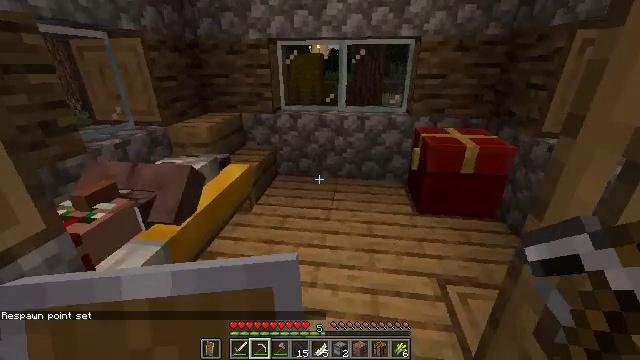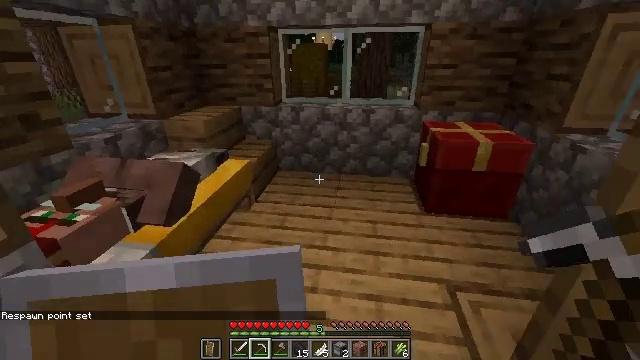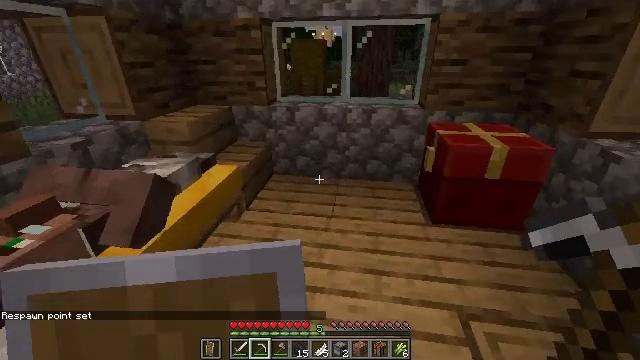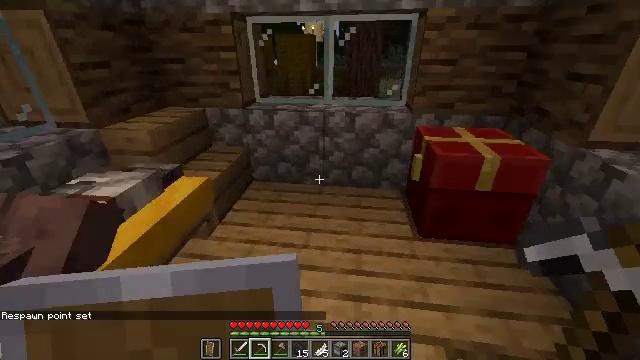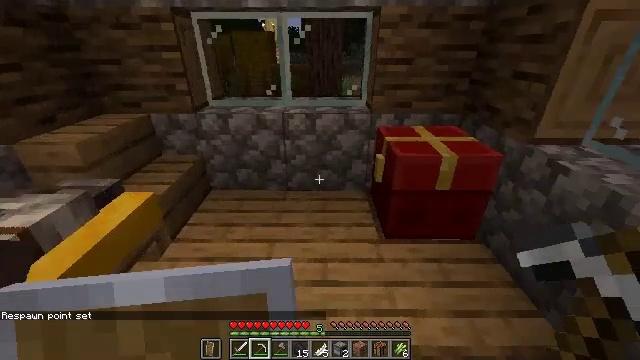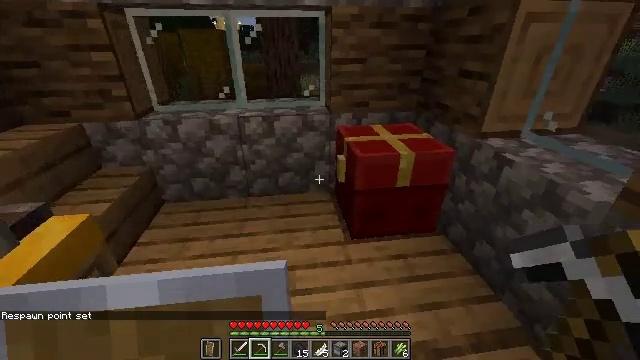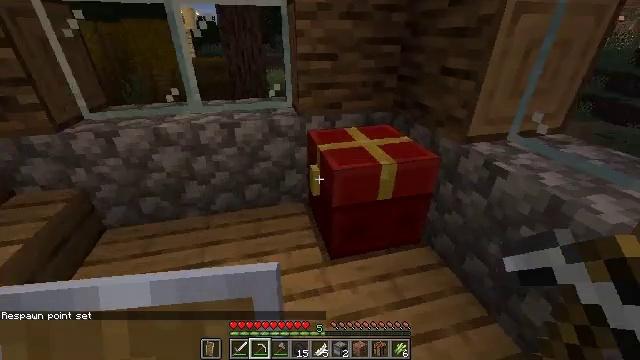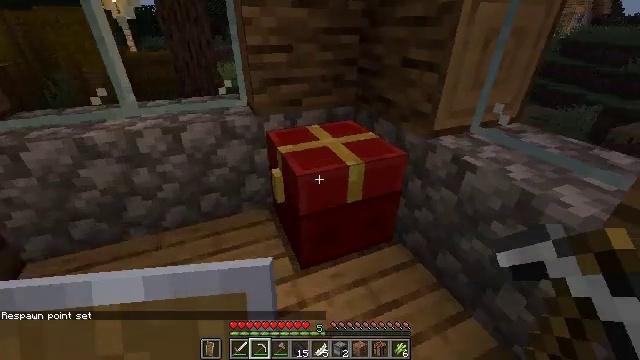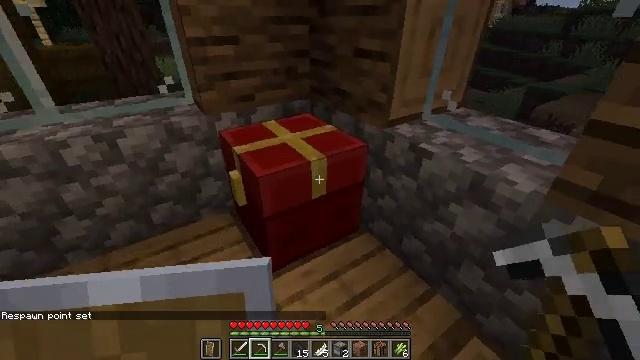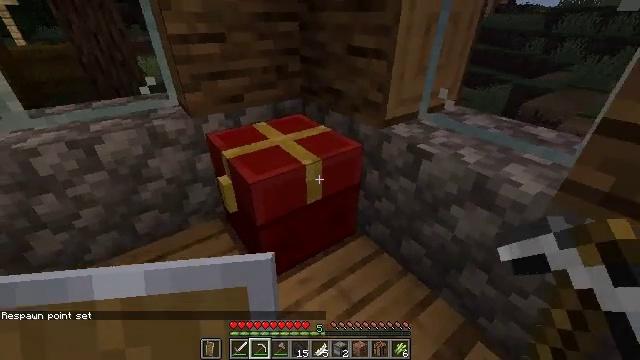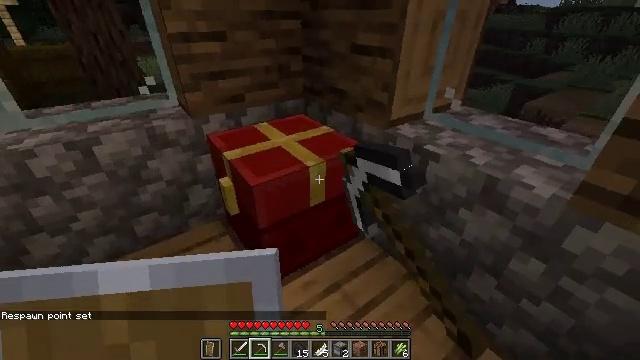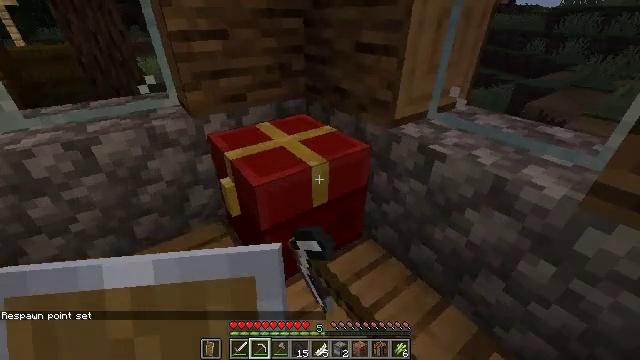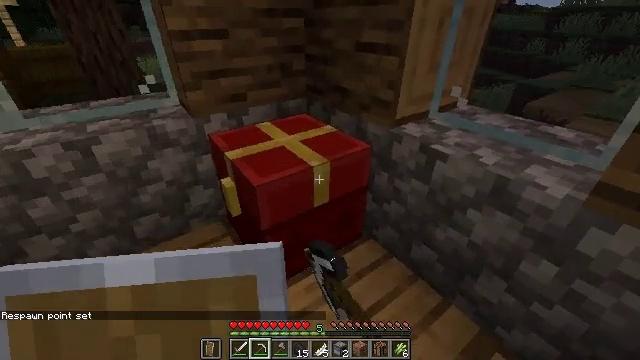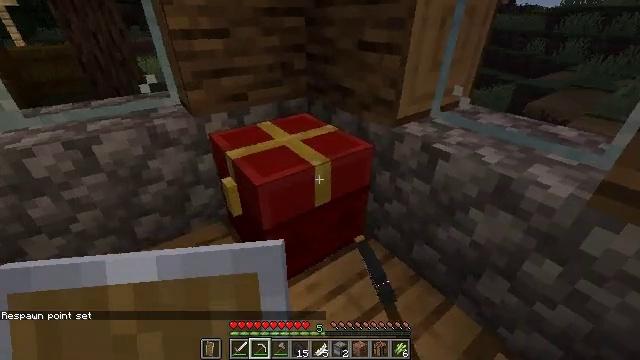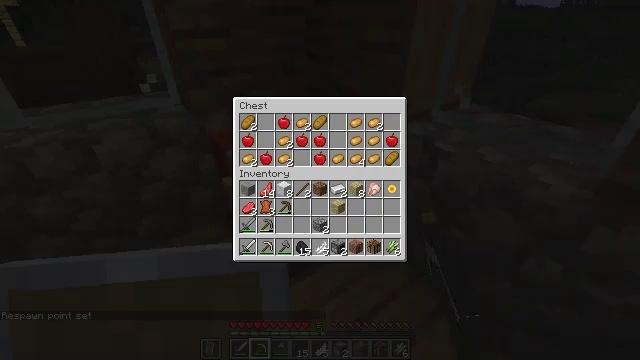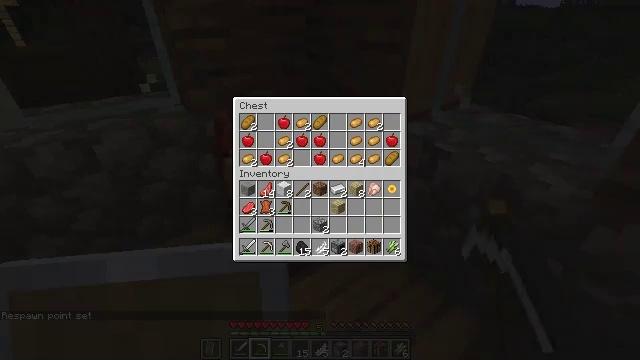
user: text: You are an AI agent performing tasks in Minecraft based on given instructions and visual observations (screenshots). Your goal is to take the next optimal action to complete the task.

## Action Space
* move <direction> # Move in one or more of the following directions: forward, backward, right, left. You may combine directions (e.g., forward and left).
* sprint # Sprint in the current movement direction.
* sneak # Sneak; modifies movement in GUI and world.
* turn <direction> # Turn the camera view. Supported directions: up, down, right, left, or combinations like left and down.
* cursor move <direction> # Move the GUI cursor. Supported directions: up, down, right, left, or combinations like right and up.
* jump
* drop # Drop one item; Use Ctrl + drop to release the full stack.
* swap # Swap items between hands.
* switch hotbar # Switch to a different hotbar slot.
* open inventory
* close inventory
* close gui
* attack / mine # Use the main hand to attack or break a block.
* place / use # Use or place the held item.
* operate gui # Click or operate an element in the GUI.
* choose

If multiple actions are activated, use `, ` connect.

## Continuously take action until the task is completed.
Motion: motion action
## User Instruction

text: Get wheat from the farmland.
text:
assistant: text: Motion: move forward, turn down
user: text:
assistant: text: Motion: move forward and move right
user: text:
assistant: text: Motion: move forward and move right, turn right
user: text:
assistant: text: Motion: move forward and move right, turn right
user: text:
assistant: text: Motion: move forward, turn right
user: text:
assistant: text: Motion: move forward, turn right and down
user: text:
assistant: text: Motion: move forward, turn right and down
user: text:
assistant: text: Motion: turn right and down
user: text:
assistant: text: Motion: turn right, use / place
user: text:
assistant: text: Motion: use / place
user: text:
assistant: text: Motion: use / place
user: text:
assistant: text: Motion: no_op
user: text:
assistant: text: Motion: no_op
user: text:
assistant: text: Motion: open gui
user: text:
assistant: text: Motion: cursor move up
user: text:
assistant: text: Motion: cursor move up
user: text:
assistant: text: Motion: cursor move up
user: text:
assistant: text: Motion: no_op
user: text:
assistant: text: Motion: no_op
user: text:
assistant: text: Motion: no_op
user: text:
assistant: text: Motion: no_op
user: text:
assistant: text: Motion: sneak
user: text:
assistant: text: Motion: sneak
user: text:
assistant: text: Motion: sneak
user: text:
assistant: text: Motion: sneak
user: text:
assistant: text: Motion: sneak
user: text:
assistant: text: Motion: sneak
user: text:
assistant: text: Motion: no_op
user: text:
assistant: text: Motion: no_op
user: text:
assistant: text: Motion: no_op